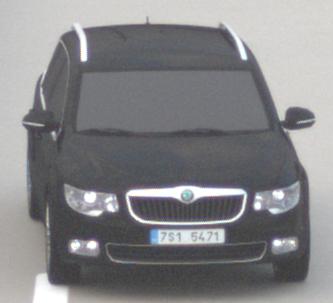
Make: Skoda
Model: Superb Combi 1.4 TSI
Detailed model: Superb (II) Combi
Model produced from: 2010/01
Model produced until: 2011/10
Doors: 5
Color: black
Road condition: dry road
Daytime: morning or afternoon
Contrast: low contrast